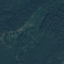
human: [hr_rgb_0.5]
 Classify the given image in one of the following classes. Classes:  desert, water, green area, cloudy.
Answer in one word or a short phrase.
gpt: green area